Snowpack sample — Snodgrass Mountain, Crested Butte, Colorado (2/4/25, 12:06 PM MST)
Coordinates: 38.923, -106.968
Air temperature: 35 °F
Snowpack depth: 80 cm
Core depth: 40 cm
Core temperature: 32 °F
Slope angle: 14°, slope face: 78°
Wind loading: low
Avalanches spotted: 0
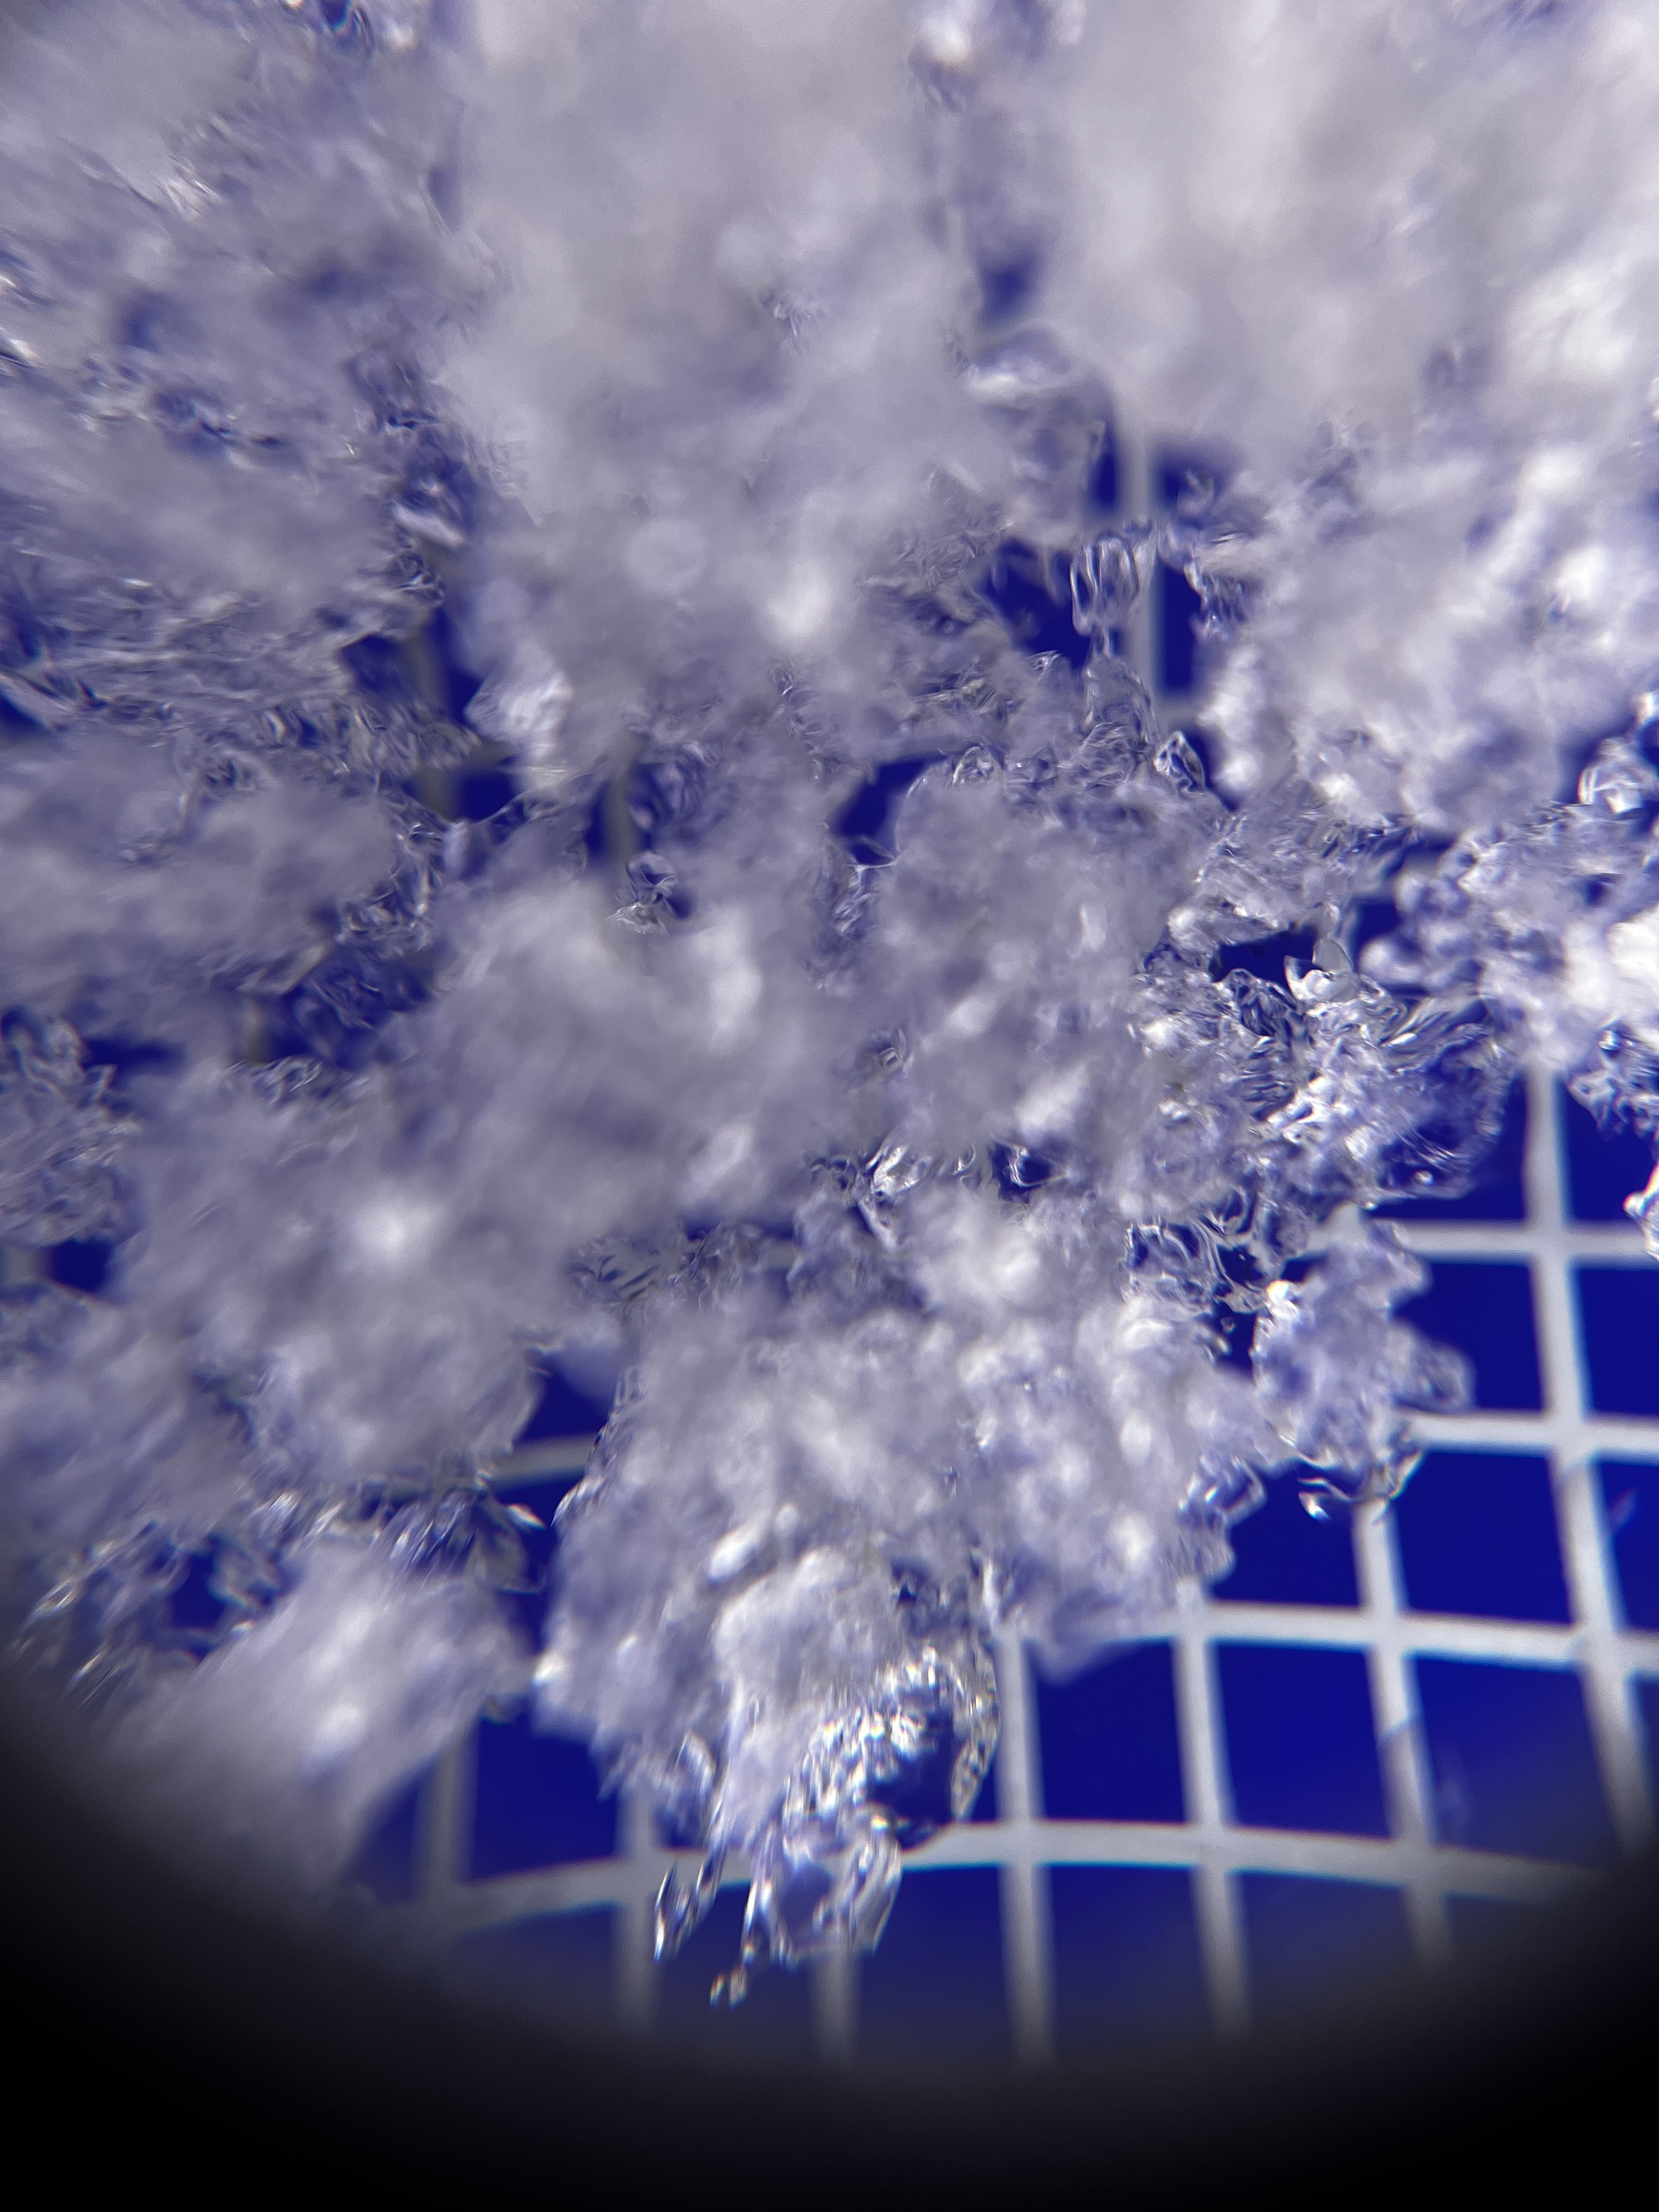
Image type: magnified_profile
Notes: No avalanches nearby, unusually warm weather for the last month reported by residents, Collected 25 yards from treeline